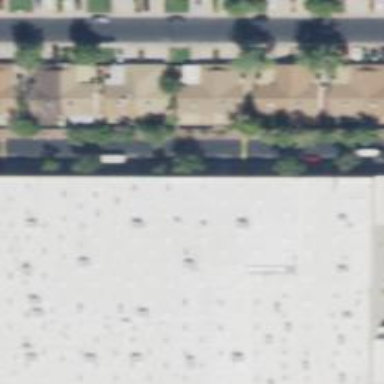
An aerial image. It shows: Building that houses bowling alley.